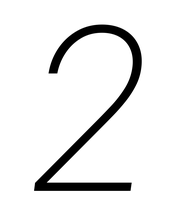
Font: Roboto-Italic_ExtraLight_Italic